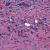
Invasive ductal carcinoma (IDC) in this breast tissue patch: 1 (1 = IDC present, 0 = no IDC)